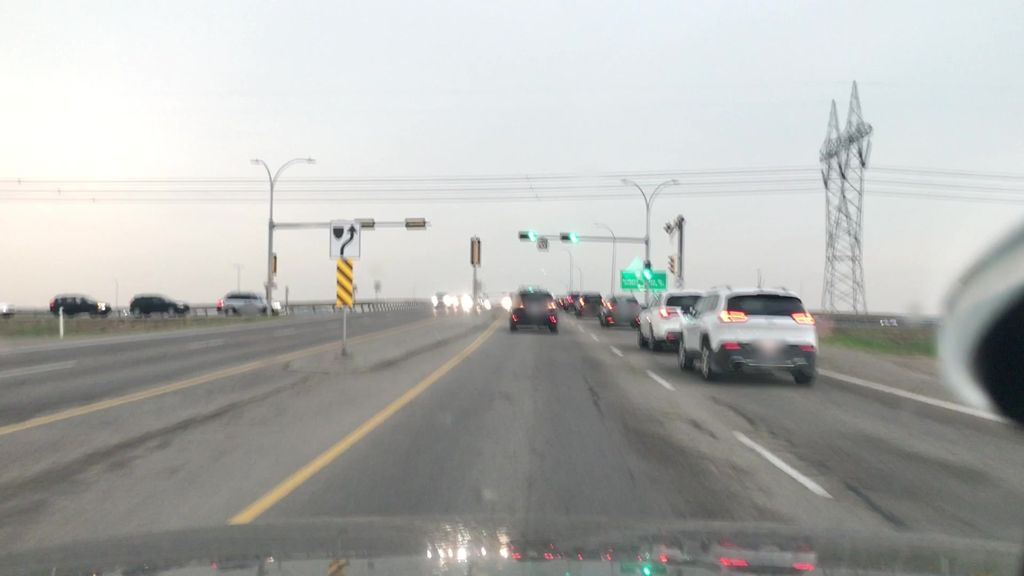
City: edmonton